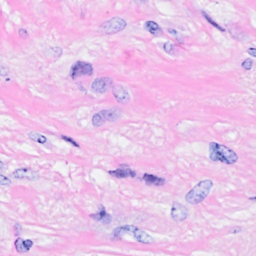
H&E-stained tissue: Breast